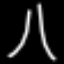
Label: The Eiffel Tower